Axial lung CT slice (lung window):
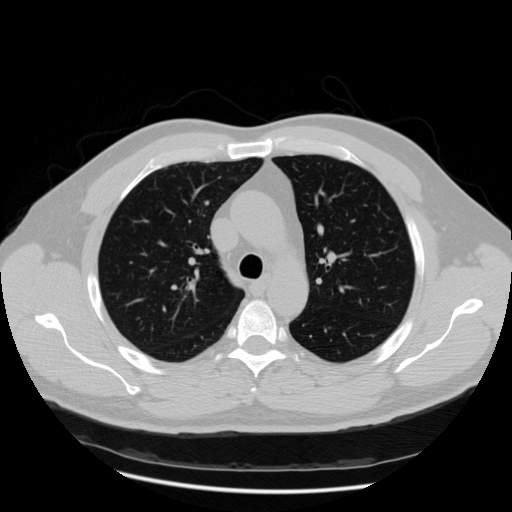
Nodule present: no